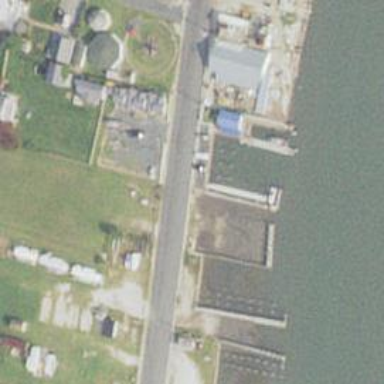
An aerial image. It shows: Slipway on leisure land.